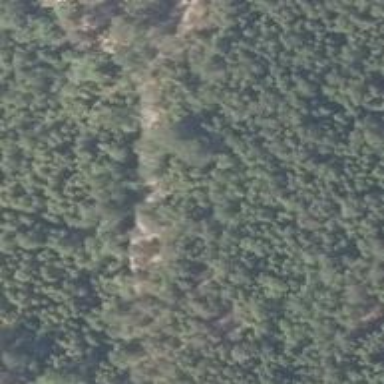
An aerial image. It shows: Natural cliff.